Field crop: maize
Growth stage: 2
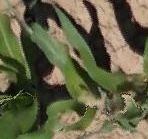
Species: maize